Question: I want to create a scatter plot with both axis reversed.
How to do this in Octave? (I already have the points to plot in two column vectors X and Y, of equal size)
The 'axis("ij")' option only reverts the y axis, but not both.

An example of a scattered plot with reversed axis.
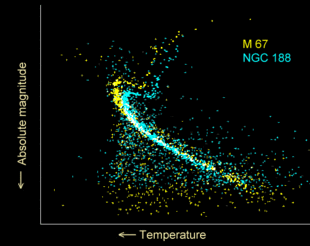
Answer: Use the following code in "figure" section:
'''
set (gca (), "xdir", "reverse")
set (gca (), "ydir", "reverse")
'''
<URL>